Aerial crown-view tile of a tropical tree (Barro Colorado Island, Panama), acquired 20250317:
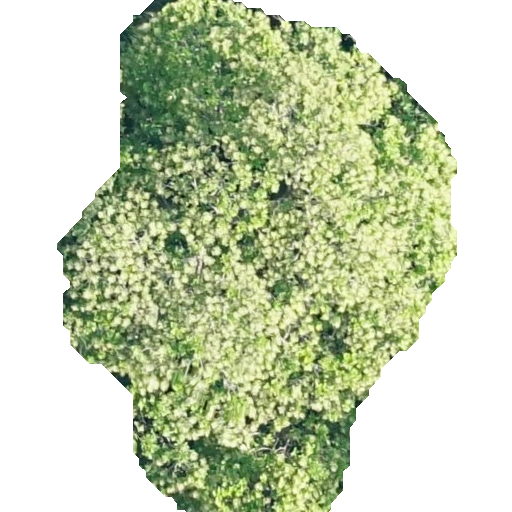
Species: Anacardium excelsum
GBIF accepted scientific name: Anacardium excelsum
Crown area: 222.02 m²